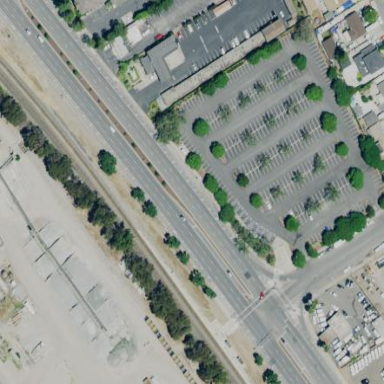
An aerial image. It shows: Parking lot with park and ride facilities.